【题型】解答题　【知识点】立体几何　【难度】easy
如图，在三棱柱$ABC-A_1B_1C_1$中，$AB=AC=AA_1=2$，$\angle ABB_1=\dfrac{\pi}{3}$，$AC\perp$平面$AA_1B_1B$．

\noindent (1)求证：$A_1B\perp$平面$AB_1C$；\\
\noindent (2)若点$E$在棱$A_1B_1$上，当$\triangle ACE$的面积最小时，求三棱锥$A_1-ACE$外接球的体积．
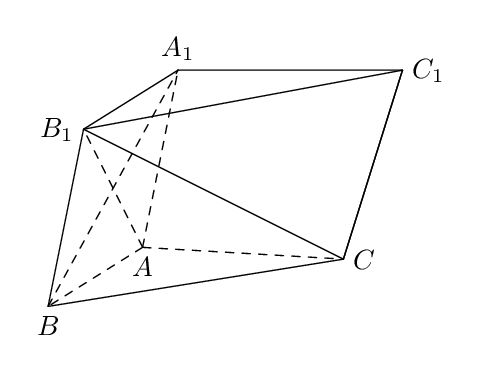
【解答】
\noindent 【答案】(1)证明见解析；(2)$\dfrac{8\sqrt{2}\pi}{3}$\\
\noindent 【分析】(1)依题意可得$AC\perp A_1B$、$A_1B\perp AB_1$，即可得证；\\
\noindent (2)依题意可得$AE\perp AC$，则$S_{\triangle ACE}=AE$，所以当$\triangle ACE$的面积最小时，$AE$最小，此时$AE\perp A_1B_1$，即$E$为$A_1B_1$的中点，再证明$A_1E\perp$平面$AEC$，从而得到三棱锥$A_1-ACE$外接球的球心为$A_1C$的中点，求出外接球的半径，即可求出其体积.\\
\noindent 【详解】(1)因为$AC\perp$平面$AA_1B_1B$，$A_1B\subset$平面$AA_1B_1B$，所以$AC\perp A_1B$，\\
\noindent 在三棱柱$ABC-A_1B_1C_1$中，$AB=AA_1$，所以平行四边形$AA_1B_1B$为菱形，所以$A_1B\perp AB_1$，\\
\noindent 又$AB_1\cap AC=A$，$AB_1,AC\subset$平面$AB_1C$，\\
\noindent 所以$A_1B\perp$平面$AB_1C$.\\
\noindent (2)因为$AC\perp$平面$AA_1B_1B$，$AE\subset$平面$AA_1B_1B$，所以$AE\perp AC$，\\
\noindent 所以$S_{\triangle ACE}=\dfrac{1}{2}\times AC\times AE=AE$，所以当$\triangle ACE$的面积最小时，$AE$最小，此时$AE\perp A_1B_1$，\\
\noindent 又$A_1B_1=AA_1=2$，$\angle AA_1B_1=\dfrac{\pi}{3}$，所以$\triangle AA_1B_1$为等边三角形，\\
\noindent 所以$E$为$A_1B_1$的中点，\\
\noindent $AC\perp$平面$AA_1B_1B$，$A_1E,AA_1\subset$平面$AA_1B_1B$，所以$A_1E\perp AC$，$A_1A\perp AC$，\\
\noindent 又$A_1E\perp AE$，$AE\cap AC=A$，$AE,AC\subset$平面$AEC$，所以$A_1E\perp$平面$AEC$，\\
\noindent $EC\subset$平面$AEC$，所以$A_1E\perp EC$，\\
\noindent 所以$\angle A_1EC=\angle A_1AC=\dfrac{\pi}{2}$，\\
\noindent 所以三棱锥$A_1-ACE$外接球的球心为$A_1C$的中点，\\
\noindent 所以三棱锥$A_1-ACE$外接球的半径$R=\dfrac{1}{2}A_1C=\dfrac{1}{2}\sqrt{2^2+2^2}=\sqrt{2}$，\\
\noindent 所以三棱锥$A_1-ACE$外接球的体积$V=\dfrac{4\pi R^3}{3}=\dfrac{4\pi\times(\sqrt{2})^3}{3}=\dfrac{8\sqrt{2}\pi}{3}$.

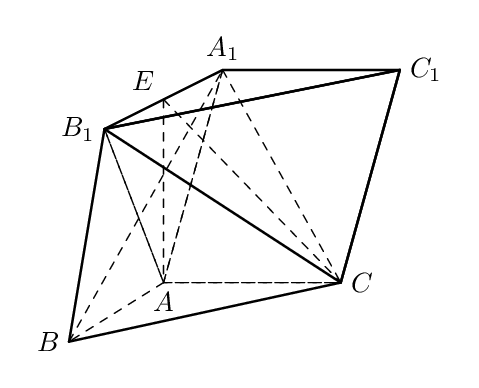